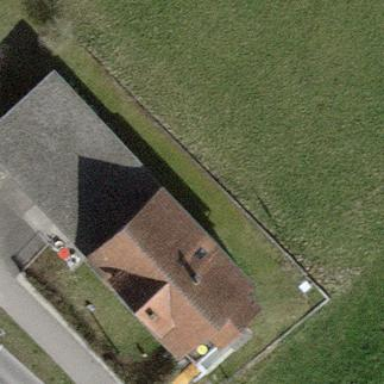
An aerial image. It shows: Group of garages.